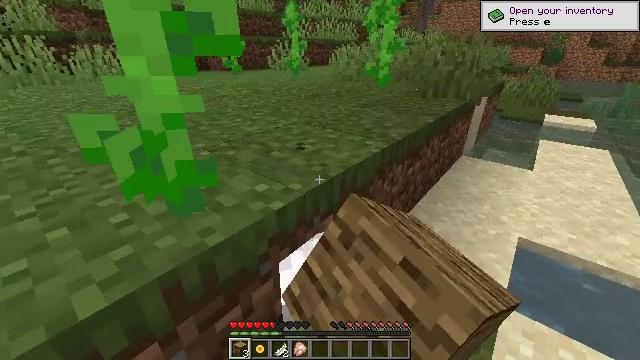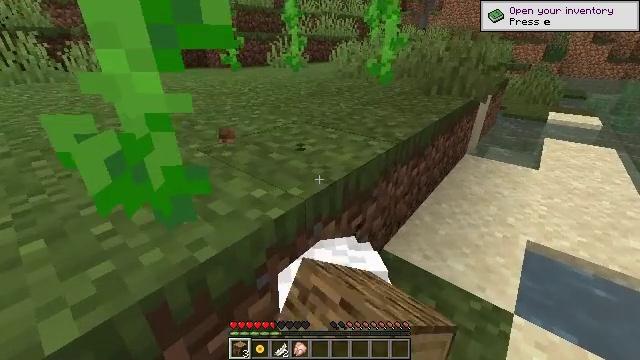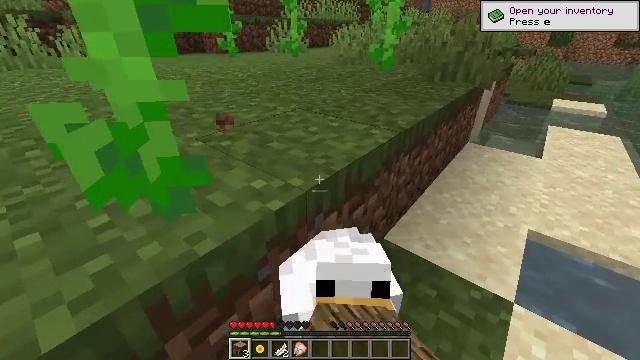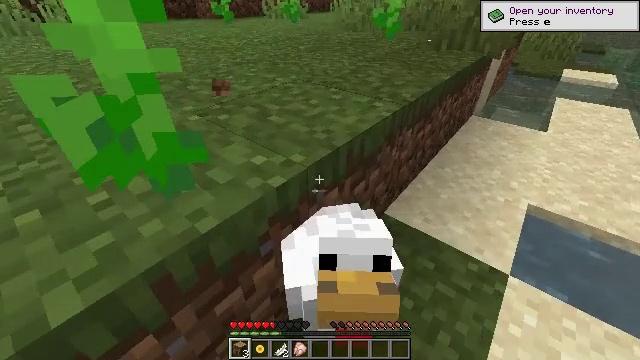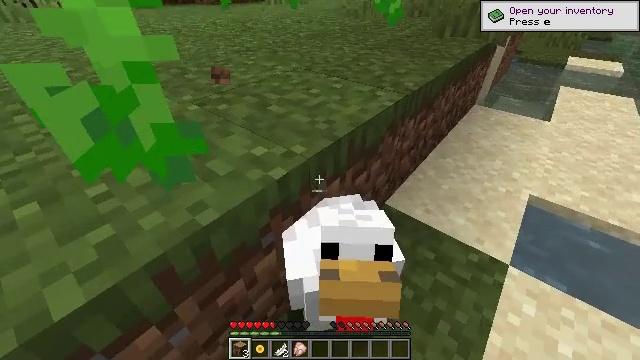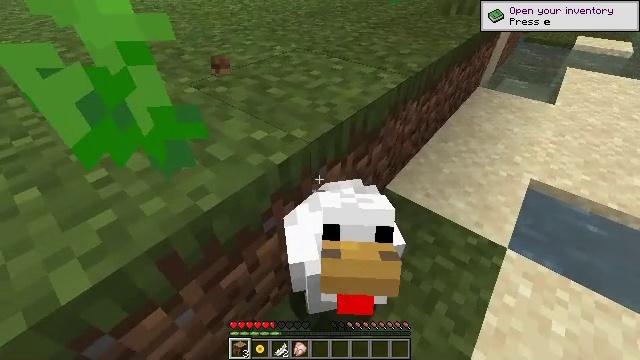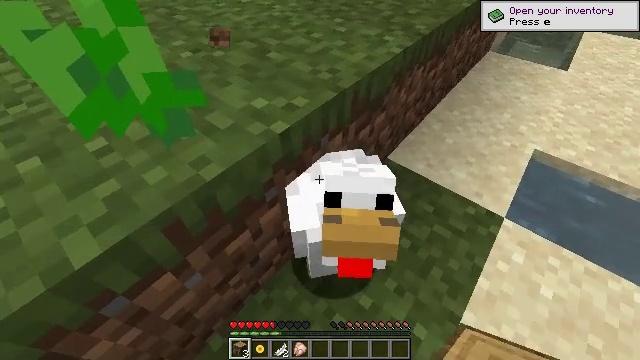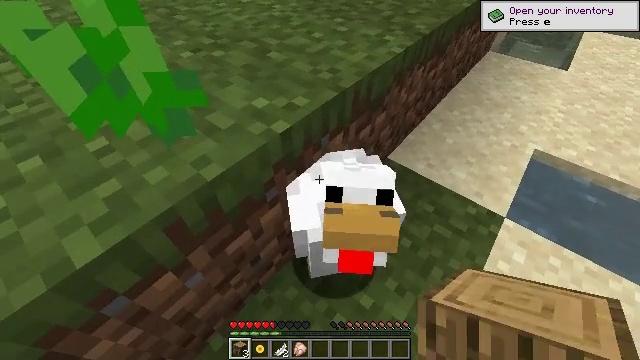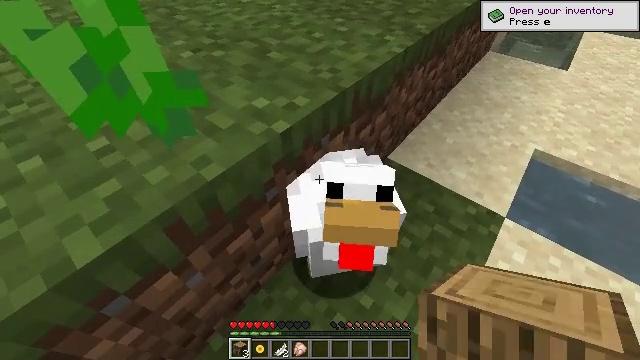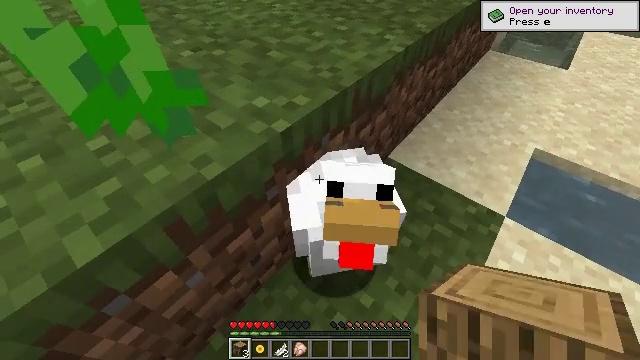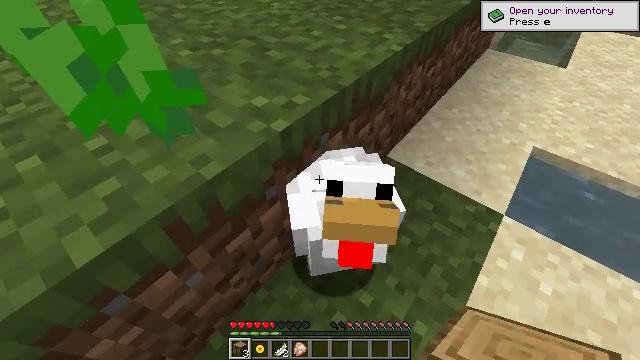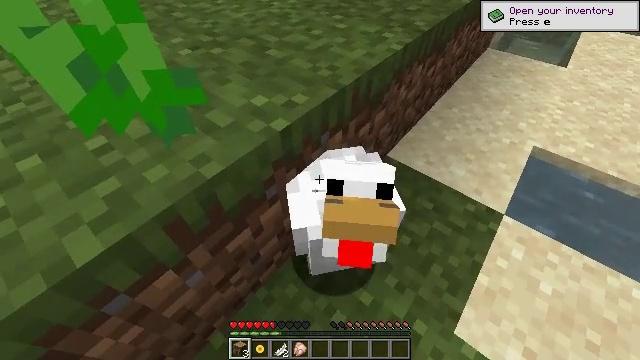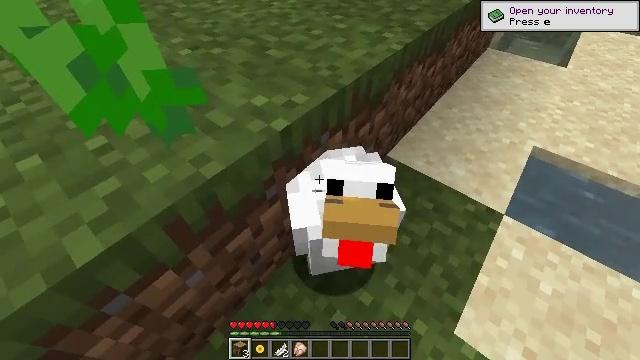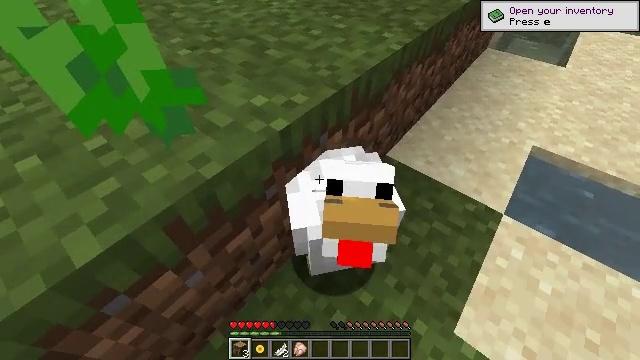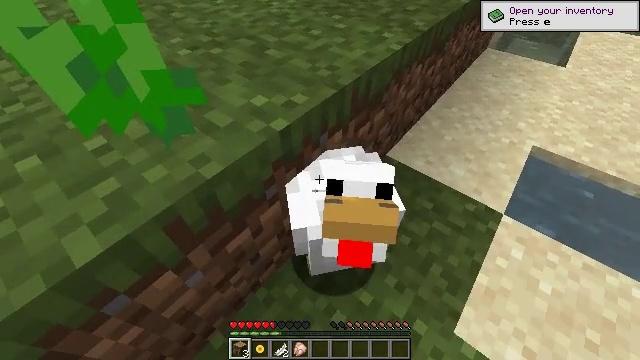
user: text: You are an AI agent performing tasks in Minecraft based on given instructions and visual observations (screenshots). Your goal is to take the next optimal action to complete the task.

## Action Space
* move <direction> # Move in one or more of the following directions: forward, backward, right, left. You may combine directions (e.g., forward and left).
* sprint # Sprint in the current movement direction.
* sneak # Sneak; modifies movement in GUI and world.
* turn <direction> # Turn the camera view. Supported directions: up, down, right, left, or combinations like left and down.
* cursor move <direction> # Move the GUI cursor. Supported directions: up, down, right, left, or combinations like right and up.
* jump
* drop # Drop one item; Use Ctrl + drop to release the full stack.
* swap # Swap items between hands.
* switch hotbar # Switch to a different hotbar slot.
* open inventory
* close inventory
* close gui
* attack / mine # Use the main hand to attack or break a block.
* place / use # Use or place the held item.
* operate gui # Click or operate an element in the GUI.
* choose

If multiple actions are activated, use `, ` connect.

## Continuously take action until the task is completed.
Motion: motion action
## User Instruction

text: Hunt animals.
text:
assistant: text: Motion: attack / mine
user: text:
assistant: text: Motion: turn down
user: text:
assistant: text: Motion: turn down
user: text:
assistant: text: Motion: turn down
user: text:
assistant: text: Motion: turn down
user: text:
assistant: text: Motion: turn down
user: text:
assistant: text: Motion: no_op
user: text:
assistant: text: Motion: no_op
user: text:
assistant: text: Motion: no_op
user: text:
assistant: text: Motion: attack / mine
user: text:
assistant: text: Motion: attack / mine
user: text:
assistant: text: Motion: no_op
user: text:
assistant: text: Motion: attack / mine
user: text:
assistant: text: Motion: attack / mine
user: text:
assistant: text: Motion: attack / mine